Field crop: maize
Growth stage: 2
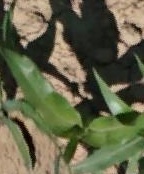
Species: maize